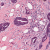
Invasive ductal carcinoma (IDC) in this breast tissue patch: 0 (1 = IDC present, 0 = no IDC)